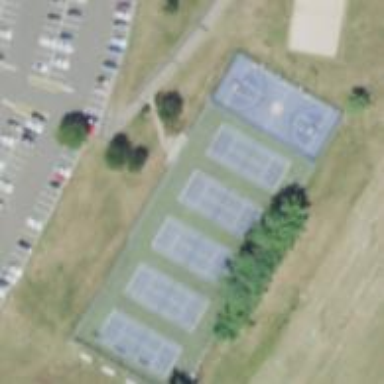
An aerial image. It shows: Paved tennis court in leisure land pitch.